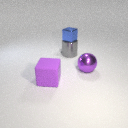
large purple metal sphere to the right of large purple rubber cube